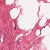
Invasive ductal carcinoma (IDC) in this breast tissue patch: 0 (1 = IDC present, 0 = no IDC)